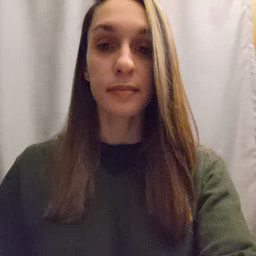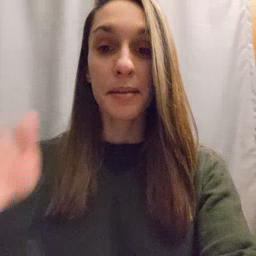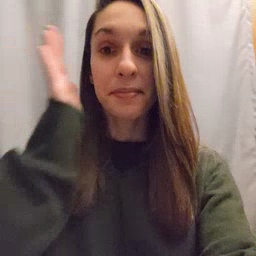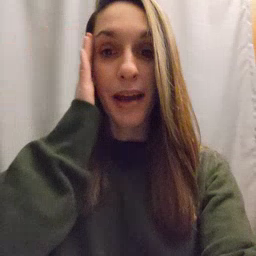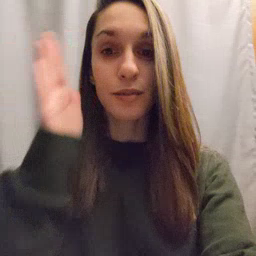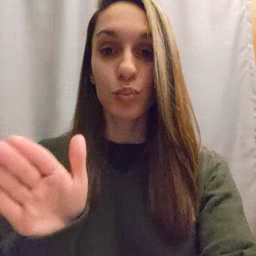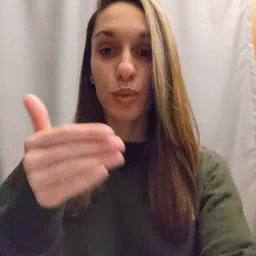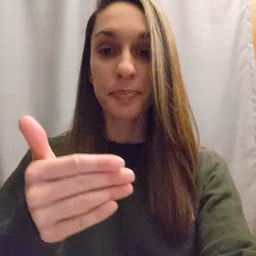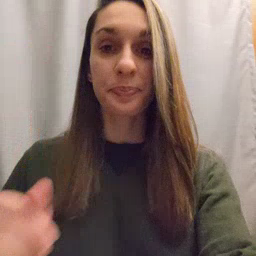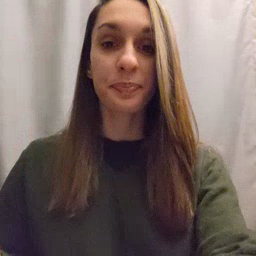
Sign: bedroom